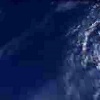
Label: water